Brain MRI, modality: ceT1
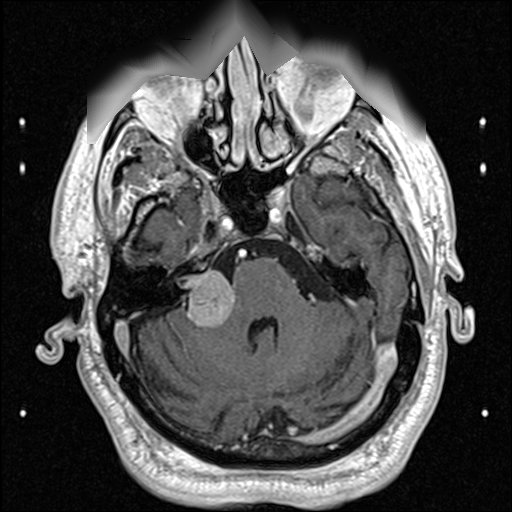